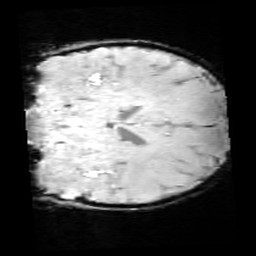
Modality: SWI
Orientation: coronal
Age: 9
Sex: male
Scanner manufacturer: siemens
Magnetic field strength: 3 T
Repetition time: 0.027 s
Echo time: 0.02 s